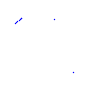
Particle: proton